Brain MRI, t2w sequence, axial 2D slice.
Patient: age 34, sex M, weight 95 kg, height 1.95 m
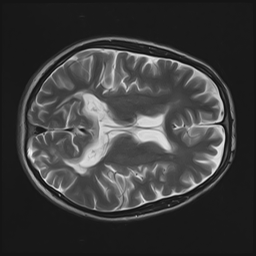